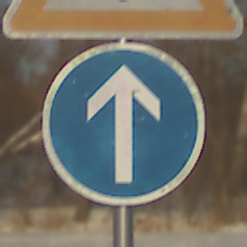
Verkehrszeichen: VorgeschriebeneFahrtrichtungGeradeaus
Zusatzzeichen oben: Lichtzeichenanlage
Umgebung: Outdoor, Suburban
Tageszeit: MorningAfternoon
Wetter: PartlyCloudy
Licht: Natural
Jahreszeit: NotSpecified
Kontrast: HighContrast